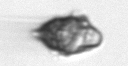
Label: Kryptoperidinium_triquetrum